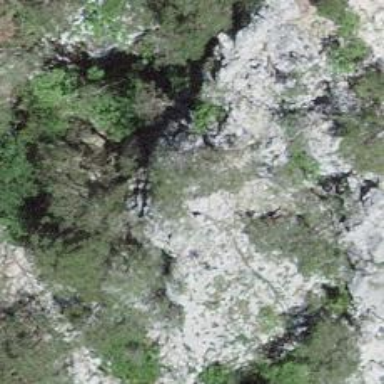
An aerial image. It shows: Arete in nature.